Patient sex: M
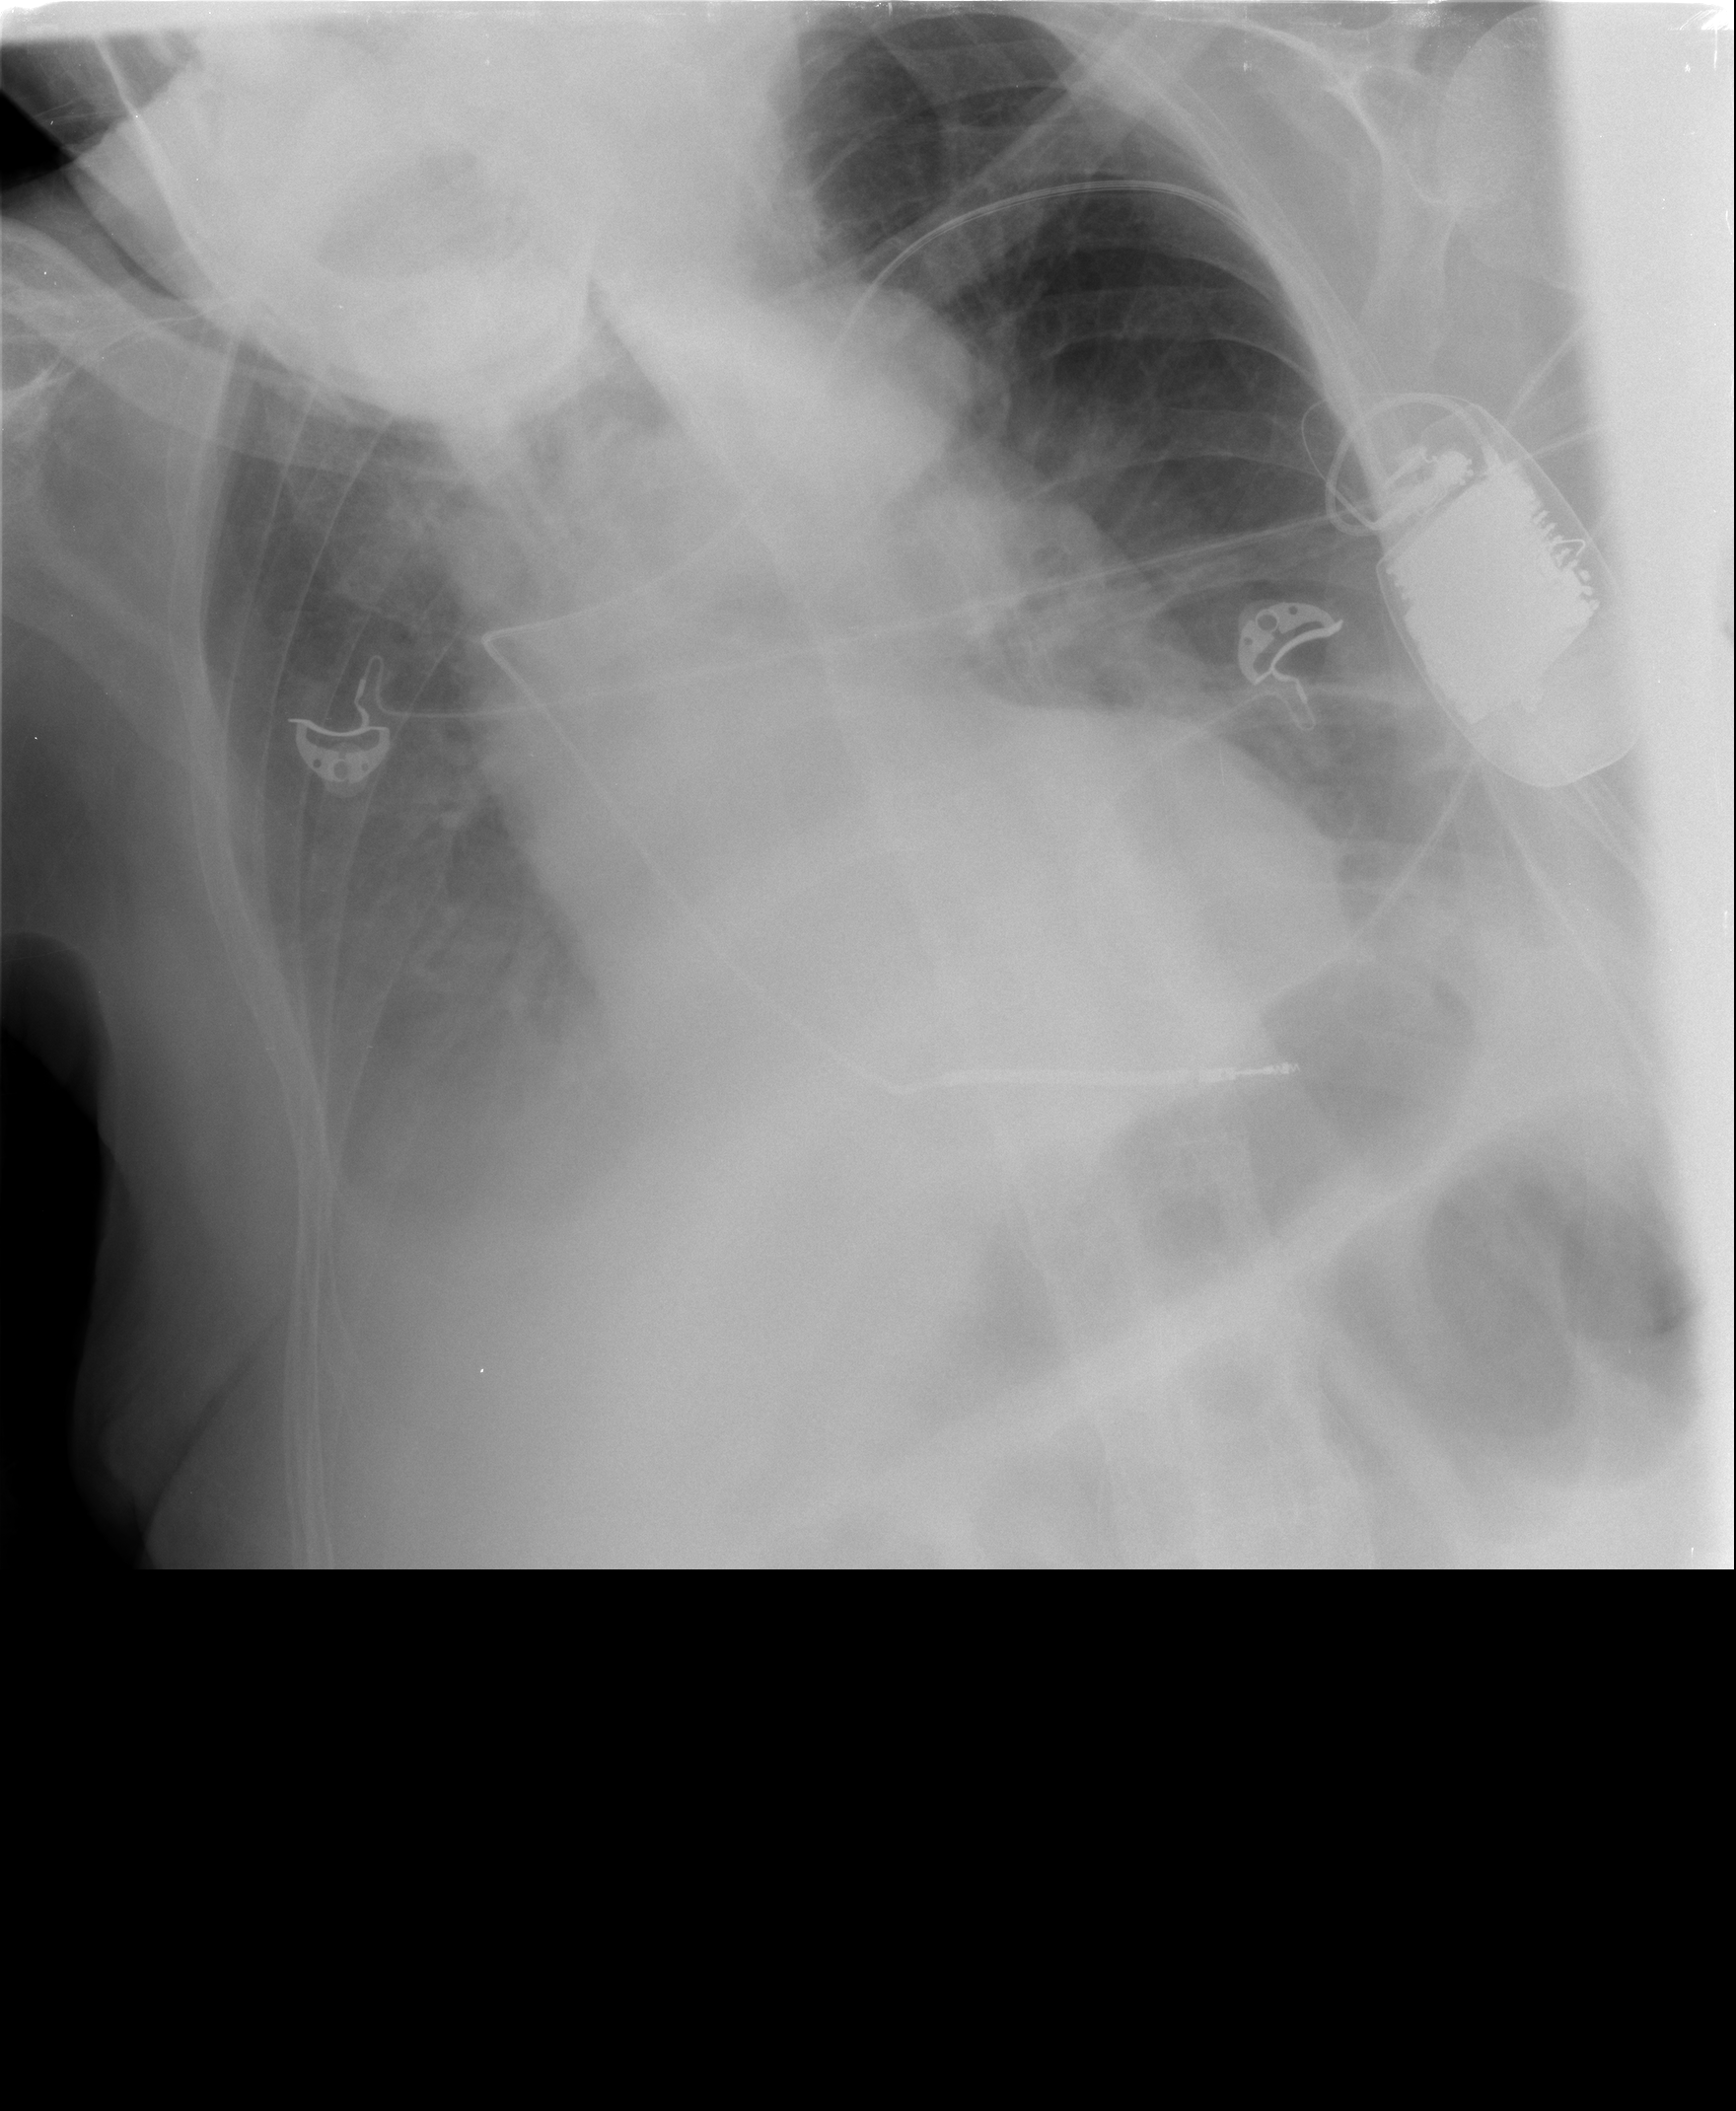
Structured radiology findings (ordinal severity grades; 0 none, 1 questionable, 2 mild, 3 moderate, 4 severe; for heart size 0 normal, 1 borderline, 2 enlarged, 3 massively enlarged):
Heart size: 2
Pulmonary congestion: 2
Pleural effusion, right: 2
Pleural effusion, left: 1
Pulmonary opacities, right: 0
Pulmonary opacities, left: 0
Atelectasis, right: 1
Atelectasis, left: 2